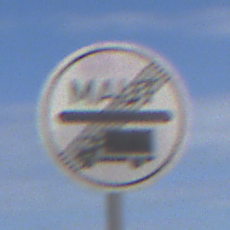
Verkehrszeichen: EndeMautpflicht
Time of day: Midday
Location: Outdoor (Nature)
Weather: PartlyCloudy
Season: NotSpecified
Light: Natural